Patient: sex F, age 48
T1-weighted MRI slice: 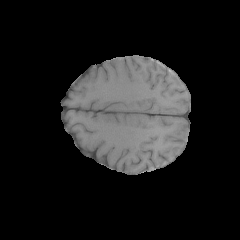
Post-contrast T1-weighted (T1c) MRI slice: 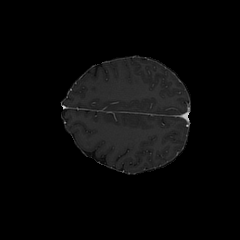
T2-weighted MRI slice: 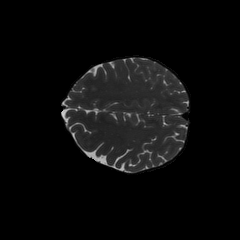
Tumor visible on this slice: no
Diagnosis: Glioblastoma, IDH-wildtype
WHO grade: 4